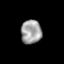
Tissue: lung
Cell type: Epithelial cells
Senescence score: 0.1607
Nuclear area (px): 483
Mean DAPI intensity: 160.213